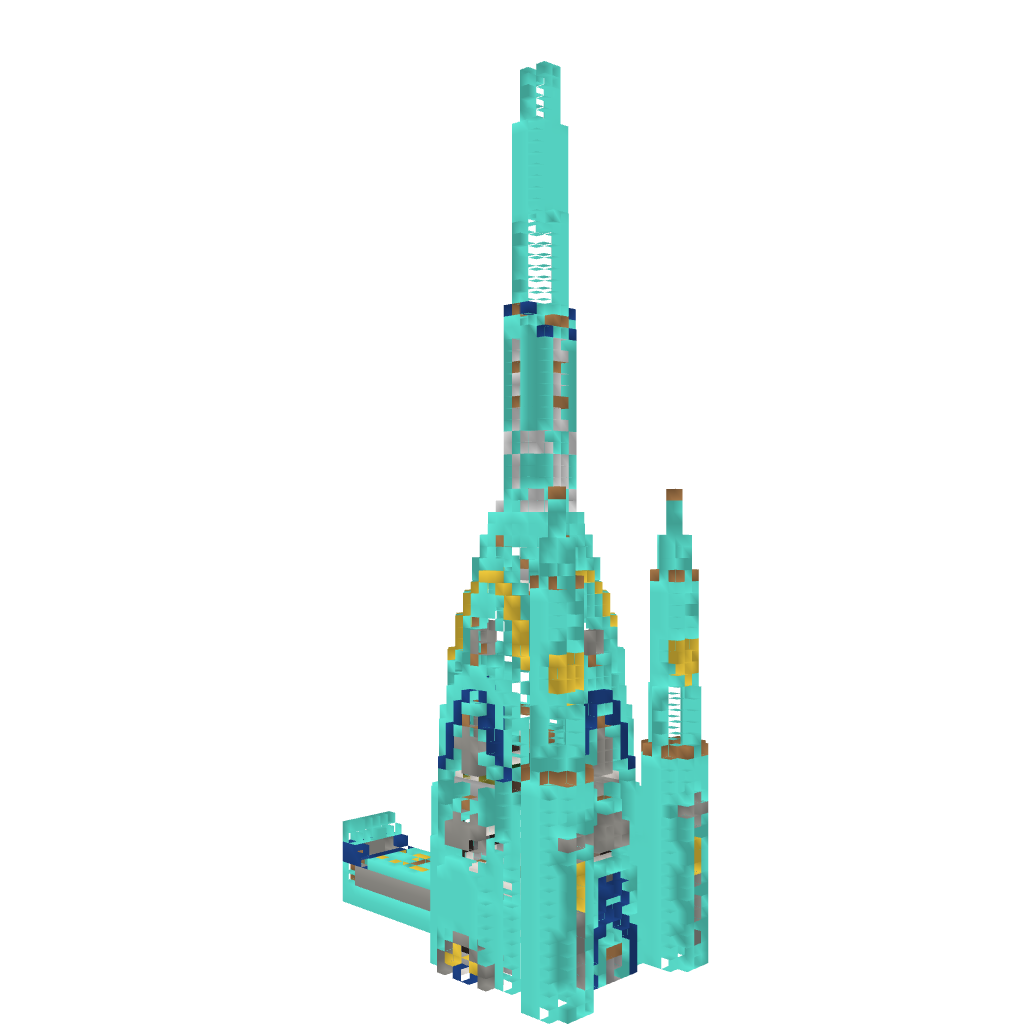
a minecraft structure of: the big rich castle